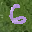
Label: 6